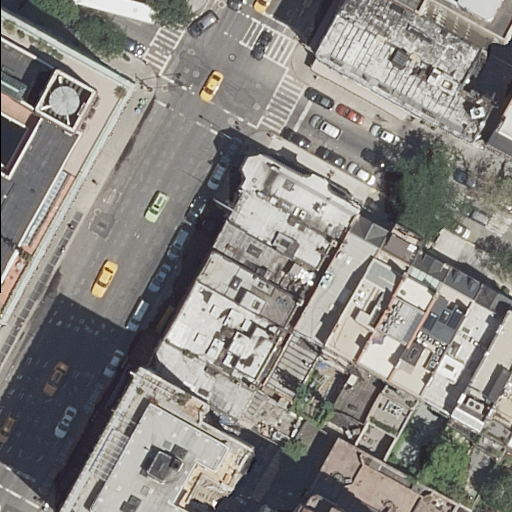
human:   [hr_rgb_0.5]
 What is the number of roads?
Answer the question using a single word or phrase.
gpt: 2

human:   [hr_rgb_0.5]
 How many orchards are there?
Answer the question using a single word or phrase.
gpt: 0

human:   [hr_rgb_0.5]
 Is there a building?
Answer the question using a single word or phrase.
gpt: yes

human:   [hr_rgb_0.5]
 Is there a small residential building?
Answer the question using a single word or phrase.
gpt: yes

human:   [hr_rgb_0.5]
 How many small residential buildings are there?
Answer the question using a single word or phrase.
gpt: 5

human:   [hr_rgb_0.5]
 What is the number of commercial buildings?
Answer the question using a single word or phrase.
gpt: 0

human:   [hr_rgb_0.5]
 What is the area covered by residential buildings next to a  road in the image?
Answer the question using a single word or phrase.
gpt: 5119m2

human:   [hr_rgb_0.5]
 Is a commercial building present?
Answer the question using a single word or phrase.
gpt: no

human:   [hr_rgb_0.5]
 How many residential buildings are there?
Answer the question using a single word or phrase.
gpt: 22

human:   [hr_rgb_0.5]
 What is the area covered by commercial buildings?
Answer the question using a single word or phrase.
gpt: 0m2

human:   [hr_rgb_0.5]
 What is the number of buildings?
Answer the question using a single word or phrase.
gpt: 22

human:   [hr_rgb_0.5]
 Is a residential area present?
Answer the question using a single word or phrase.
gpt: no

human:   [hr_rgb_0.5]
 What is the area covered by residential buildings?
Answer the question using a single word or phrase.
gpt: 5119m2

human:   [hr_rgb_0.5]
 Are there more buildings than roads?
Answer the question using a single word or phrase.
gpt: yes

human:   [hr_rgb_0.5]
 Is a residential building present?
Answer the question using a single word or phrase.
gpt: yes

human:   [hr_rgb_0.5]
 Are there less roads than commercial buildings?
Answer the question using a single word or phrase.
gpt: no

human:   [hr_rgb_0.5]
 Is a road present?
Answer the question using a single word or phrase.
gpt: yes

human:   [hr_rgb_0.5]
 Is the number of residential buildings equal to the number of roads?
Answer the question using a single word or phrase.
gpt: no

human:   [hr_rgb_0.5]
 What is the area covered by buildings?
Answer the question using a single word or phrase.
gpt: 5119m2

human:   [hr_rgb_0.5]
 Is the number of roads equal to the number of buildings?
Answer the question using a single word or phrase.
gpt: no

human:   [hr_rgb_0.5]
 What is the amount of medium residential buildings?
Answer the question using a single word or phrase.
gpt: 15

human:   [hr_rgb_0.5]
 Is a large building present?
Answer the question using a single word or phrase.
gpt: yes

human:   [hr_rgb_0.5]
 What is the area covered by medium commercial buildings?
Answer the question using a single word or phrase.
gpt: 0m2

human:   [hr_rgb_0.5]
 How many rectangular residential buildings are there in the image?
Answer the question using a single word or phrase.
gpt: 18

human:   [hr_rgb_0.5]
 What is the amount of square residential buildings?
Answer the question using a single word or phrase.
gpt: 0

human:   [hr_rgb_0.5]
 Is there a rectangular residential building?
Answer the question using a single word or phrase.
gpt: yes

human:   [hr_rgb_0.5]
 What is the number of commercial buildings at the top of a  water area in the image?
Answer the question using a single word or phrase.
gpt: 0

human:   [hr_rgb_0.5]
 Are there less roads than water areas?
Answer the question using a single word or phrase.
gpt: no

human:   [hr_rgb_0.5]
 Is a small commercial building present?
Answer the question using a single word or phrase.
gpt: no

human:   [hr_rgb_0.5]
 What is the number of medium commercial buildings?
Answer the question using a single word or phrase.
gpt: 0

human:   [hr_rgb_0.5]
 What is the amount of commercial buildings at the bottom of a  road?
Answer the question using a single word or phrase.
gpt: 0

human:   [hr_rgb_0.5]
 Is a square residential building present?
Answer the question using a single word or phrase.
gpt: no

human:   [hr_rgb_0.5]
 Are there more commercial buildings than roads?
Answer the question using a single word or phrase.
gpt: no

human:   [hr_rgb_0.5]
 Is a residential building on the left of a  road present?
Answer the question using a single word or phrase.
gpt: yes

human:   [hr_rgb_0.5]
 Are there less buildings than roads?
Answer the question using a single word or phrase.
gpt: no

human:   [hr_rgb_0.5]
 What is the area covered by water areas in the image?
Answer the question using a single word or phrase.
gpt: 0m2

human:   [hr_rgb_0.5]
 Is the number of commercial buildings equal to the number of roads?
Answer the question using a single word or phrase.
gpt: no

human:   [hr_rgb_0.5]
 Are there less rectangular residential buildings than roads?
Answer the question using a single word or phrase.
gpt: no

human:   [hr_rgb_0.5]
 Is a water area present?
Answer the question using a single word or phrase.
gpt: no

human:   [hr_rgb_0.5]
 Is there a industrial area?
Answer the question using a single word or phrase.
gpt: no

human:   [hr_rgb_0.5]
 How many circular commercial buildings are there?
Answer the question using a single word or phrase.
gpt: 0

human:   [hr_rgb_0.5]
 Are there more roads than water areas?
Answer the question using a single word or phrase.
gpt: yes

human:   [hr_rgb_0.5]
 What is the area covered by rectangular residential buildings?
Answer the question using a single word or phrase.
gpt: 3272m2

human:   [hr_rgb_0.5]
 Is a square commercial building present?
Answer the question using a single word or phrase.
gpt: no

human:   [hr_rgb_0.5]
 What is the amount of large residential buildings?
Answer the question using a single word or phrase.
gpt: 2

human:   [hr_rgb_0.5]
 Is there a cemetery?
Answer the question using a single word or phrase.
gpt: no

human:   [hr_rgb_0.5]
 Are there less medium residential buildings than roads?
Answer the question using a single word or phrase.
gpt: no

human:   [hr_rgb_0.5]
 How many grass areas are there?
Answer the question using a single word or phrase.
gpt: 0

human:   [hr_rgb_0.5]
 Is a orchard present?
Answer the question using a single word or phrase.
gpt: no

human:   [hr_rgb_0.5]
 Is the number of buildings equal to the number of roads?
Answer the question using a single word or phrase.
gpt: no

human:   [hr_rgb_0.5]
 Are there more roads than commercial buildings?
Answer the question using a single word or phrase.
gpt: yes

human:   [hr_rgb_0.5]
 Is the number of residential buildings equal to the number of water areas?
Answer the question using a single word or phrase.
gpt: no

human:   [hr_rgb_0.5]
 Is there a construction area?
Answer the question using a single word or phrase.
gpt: no

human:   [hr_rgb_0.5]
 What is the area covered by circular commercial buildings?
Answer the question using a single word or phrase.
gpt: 0m2

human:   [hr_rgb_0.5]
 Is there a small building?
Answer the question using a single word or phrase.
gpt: yes

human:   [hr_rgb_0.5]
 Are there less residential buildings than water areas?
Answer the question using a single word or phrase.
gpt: no

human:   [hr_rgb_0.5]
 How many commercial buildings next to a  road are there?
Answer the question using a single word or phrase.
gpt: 0

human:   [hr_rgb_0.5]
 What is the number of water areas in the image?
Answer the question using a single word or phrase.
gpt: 0

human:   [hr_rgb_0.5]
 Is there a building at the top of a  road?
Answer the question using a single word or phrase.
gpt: yes

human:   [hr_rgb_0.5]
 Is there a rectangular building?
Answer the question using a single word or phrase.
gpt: yes

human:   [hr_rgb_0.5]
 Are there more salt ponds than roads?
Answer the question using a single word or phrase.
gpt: no

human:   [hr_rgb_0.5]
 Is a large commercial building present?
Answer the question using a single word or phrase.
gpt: no

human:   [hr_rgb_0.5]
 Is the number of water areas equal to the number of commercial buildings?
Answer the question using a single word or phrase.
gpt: yes

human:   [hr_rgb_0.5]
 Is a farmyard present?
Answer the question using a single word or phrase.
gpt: no